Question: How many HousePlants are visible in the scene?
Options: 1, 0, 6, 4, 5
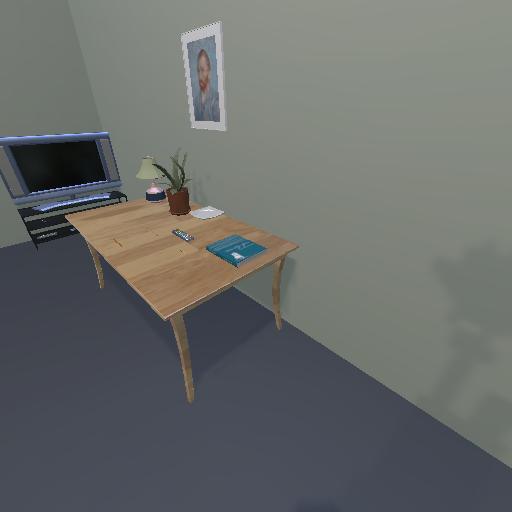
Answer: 1